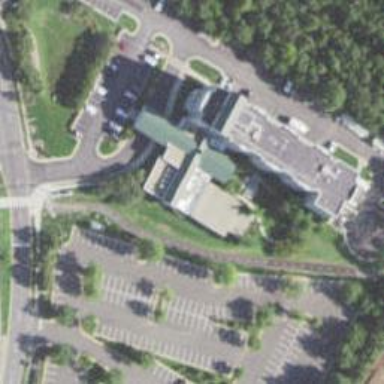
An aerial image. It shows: Hotel building.